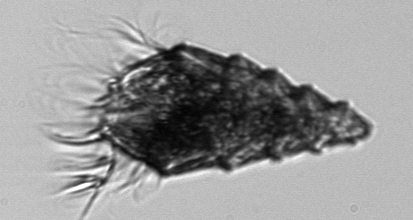
Label: Laboea_strobila